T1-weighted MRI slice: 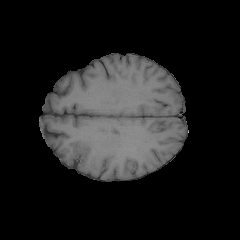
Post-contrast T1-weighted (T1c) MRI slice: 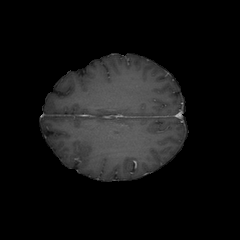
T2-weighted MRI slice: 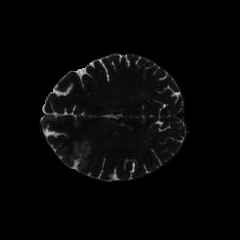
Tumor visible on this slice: yes